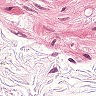
Metastatic tissue present: no